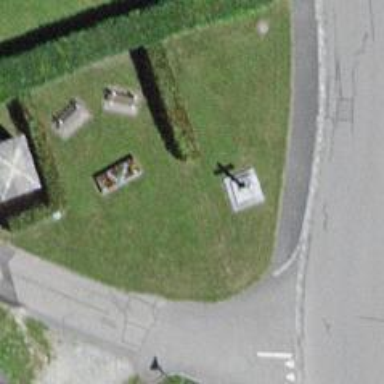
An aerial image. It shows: Historic wayside cross.